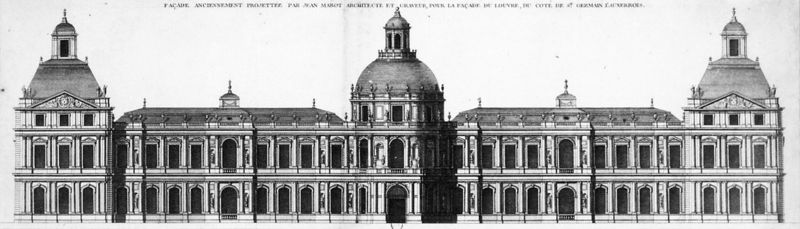
Titel: Louvre Fassadenentwurf, Marot
Künstler: Jean Marot
Institution: Paris, Bibliothèque Nationale
Schlagwörter: fenster, grau, laterne, schwarz, säulen, tür, weiss, zeichnung, dach, gebäude, schloss, architektur, barock, drei, frontal, renaissance, rund, turm, schrift, ansicht, bogen, fassade, studie, rundbogen, kuppel, gang, türmchen, türme, palast, balustrade, druck, schwarz weiß, text, entwurf, portal, gesims, frontalansicht, schlos, etagen, gebüde, bau, fasssade, stadtschloss